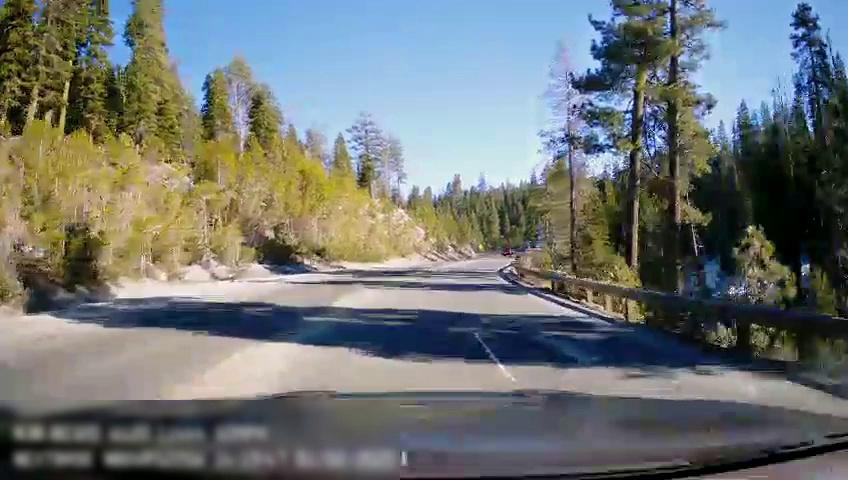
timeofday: Day
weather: Sunny
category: Drivable Space
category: Lanes | Current Lane